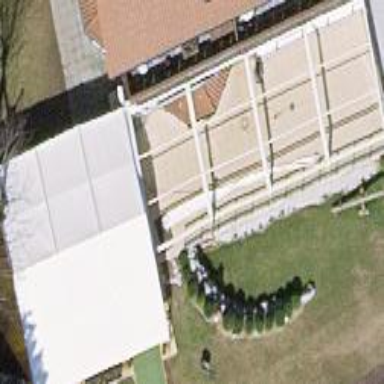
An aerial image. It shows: Outdoor seating area for leisure.